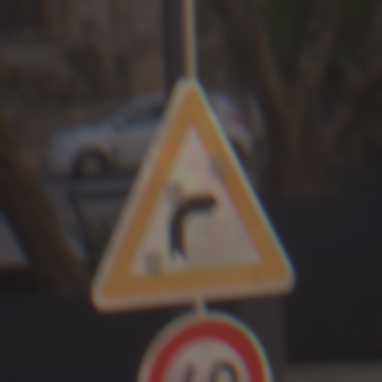
Verkehrszeichen: KurveRechts
Zusatzzeichen unten: Geschwindigkeit40
Umgebung: Outdoor, Urban
Tageszeit: MorningAfternoon
Wetter: PartlyCloudy
Licht: Natural
Jahreszeit: NotSpecified
Kontrast: LowContrast